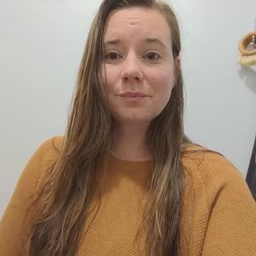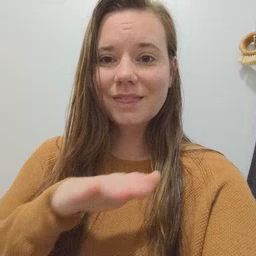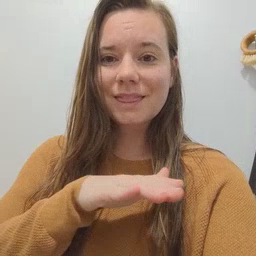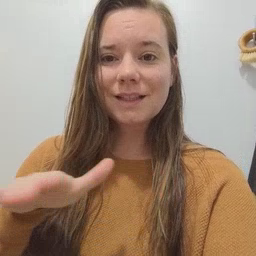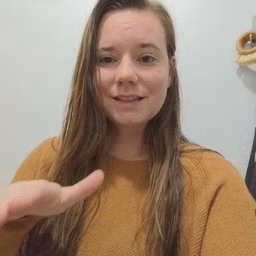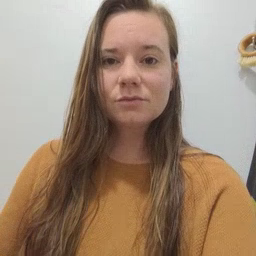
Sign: clean